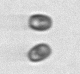
Label: Thalassiosira_sp_aff_mala